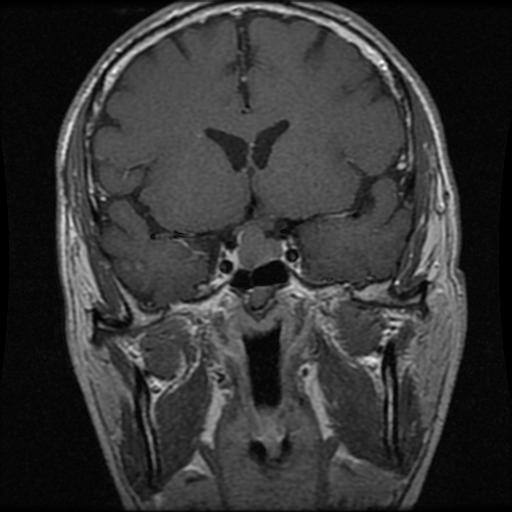
Label: pituitary